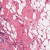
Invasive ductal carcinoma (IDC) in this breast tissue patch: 0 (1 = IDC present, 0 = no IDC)